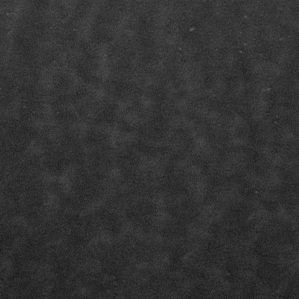
Label: frost